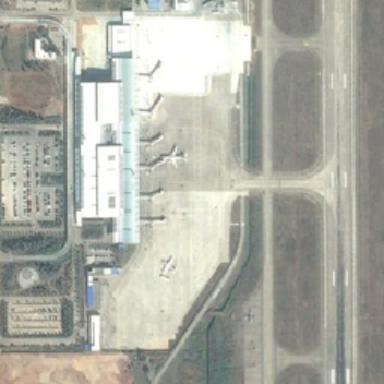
Beside the parking lot stands a white building .